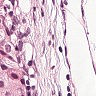
Metastatic tissue present: yes